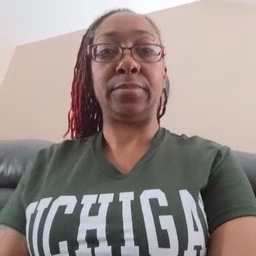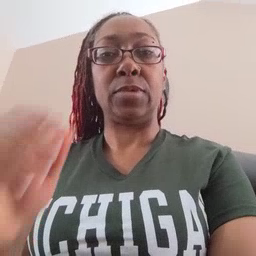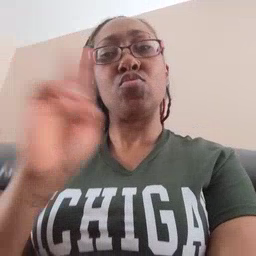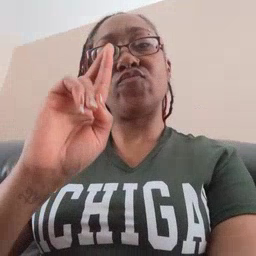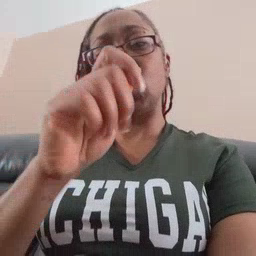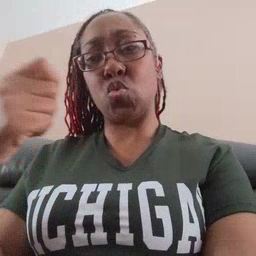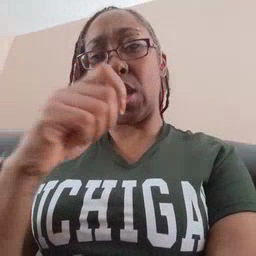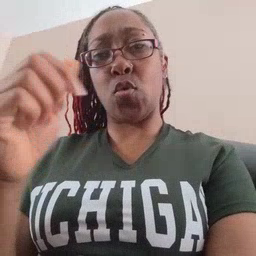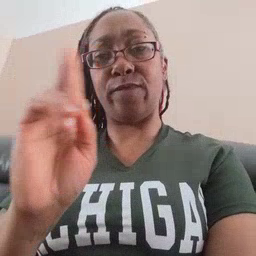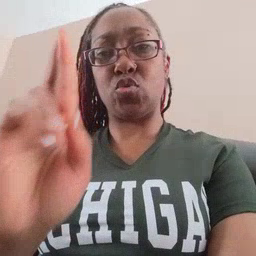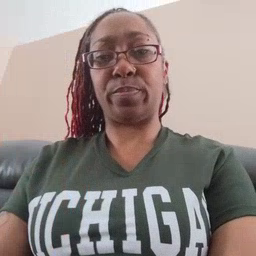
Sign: refrigerator